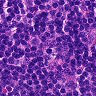
Metastatic tissue present: no